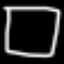
Label: square